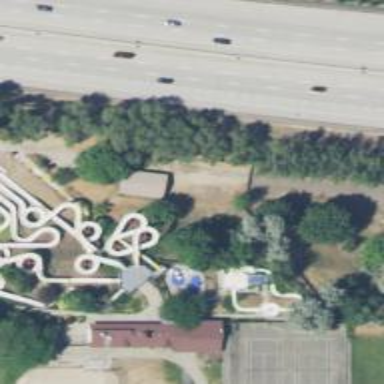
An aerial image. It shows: Water slide attraction.